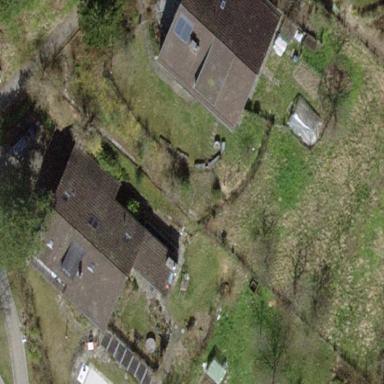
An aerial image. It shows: Detached building.